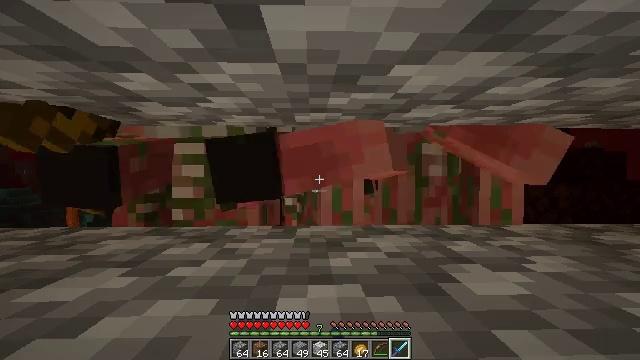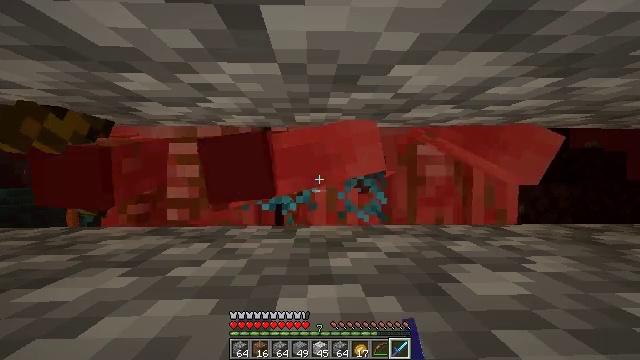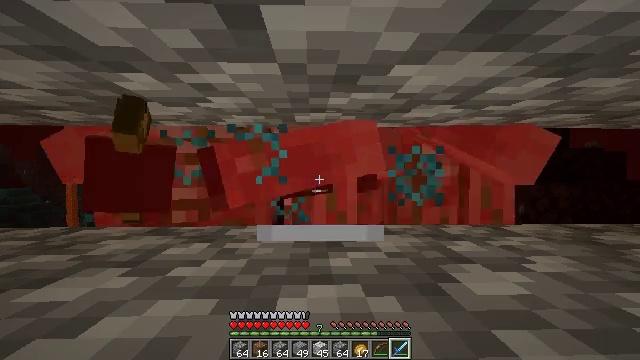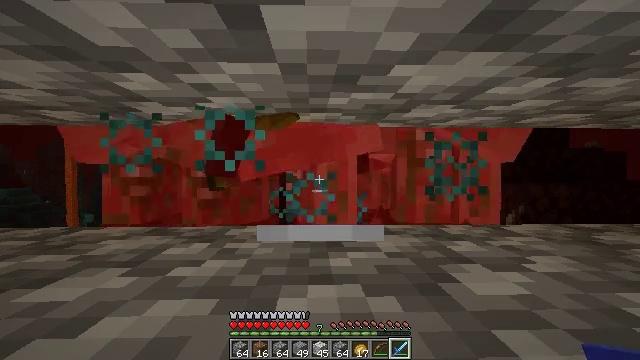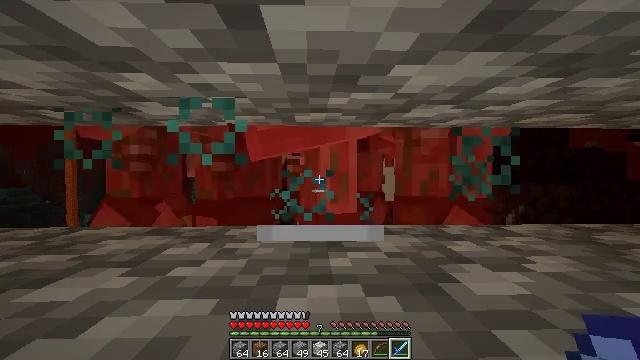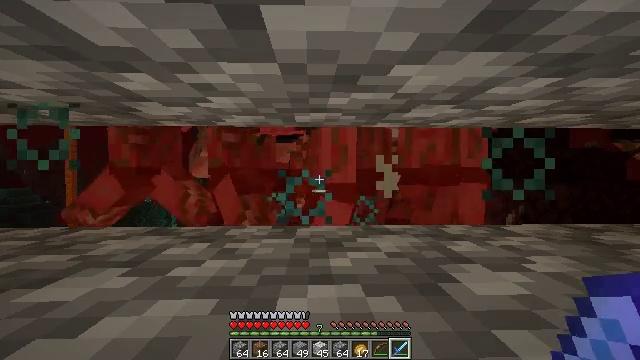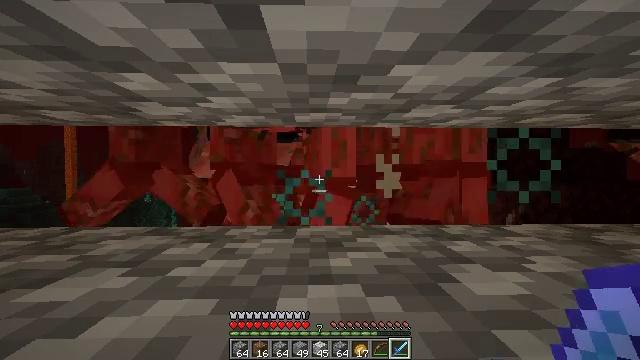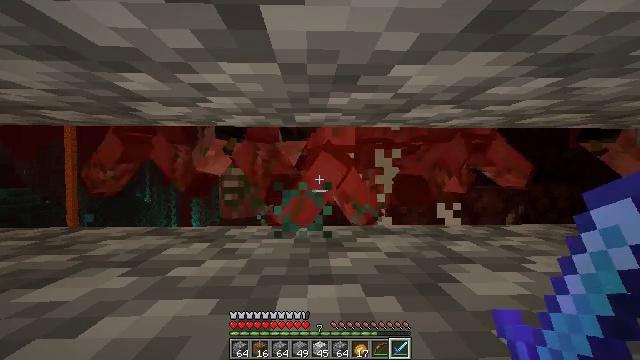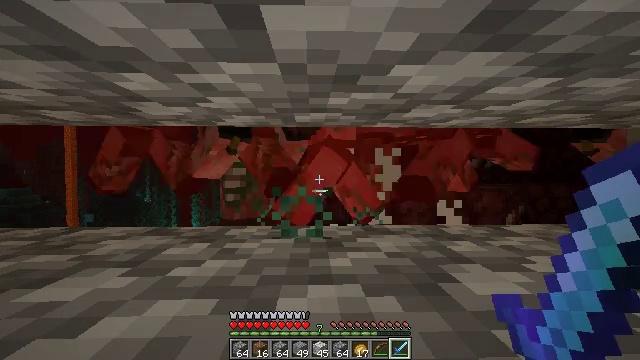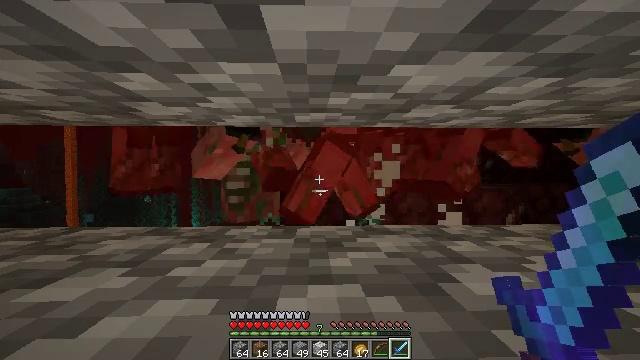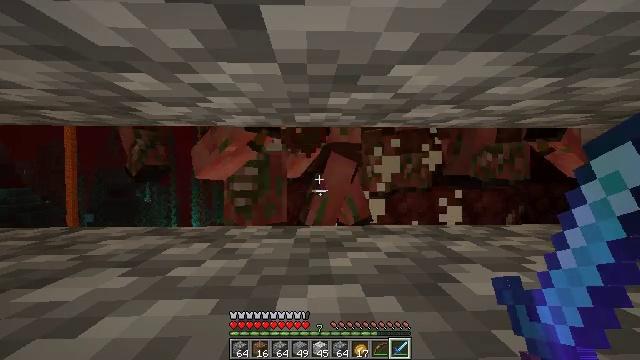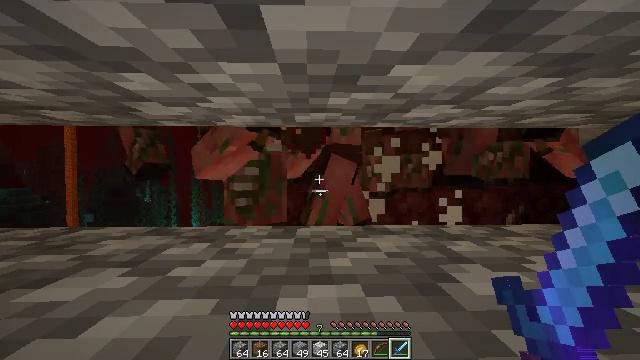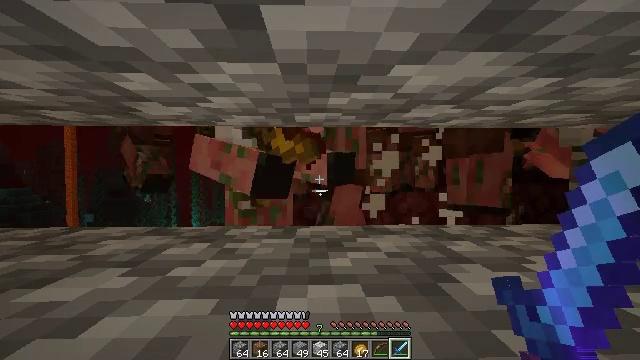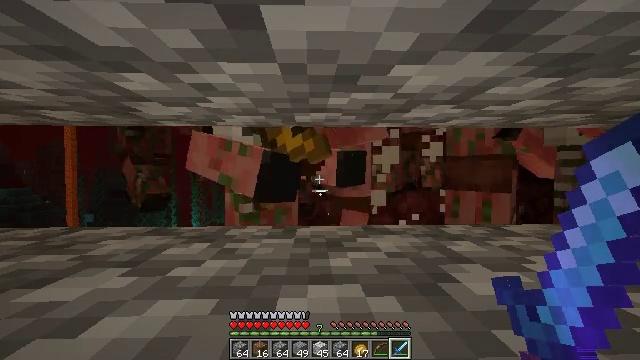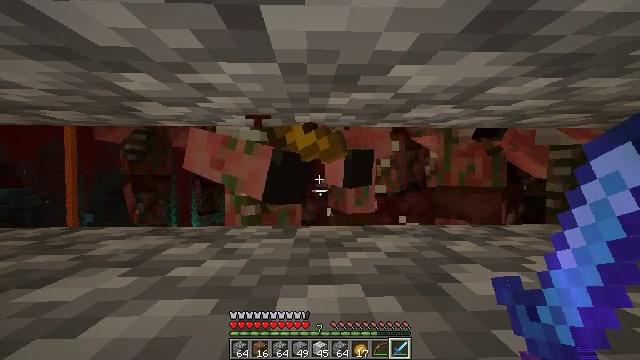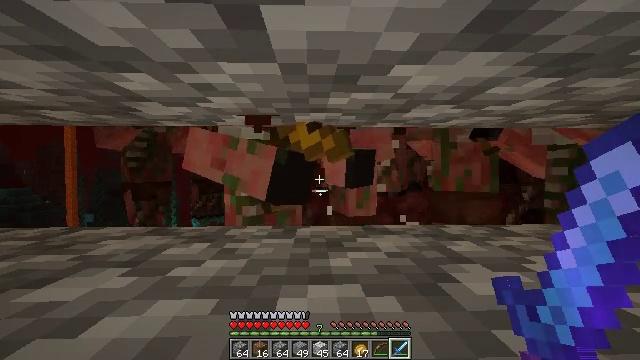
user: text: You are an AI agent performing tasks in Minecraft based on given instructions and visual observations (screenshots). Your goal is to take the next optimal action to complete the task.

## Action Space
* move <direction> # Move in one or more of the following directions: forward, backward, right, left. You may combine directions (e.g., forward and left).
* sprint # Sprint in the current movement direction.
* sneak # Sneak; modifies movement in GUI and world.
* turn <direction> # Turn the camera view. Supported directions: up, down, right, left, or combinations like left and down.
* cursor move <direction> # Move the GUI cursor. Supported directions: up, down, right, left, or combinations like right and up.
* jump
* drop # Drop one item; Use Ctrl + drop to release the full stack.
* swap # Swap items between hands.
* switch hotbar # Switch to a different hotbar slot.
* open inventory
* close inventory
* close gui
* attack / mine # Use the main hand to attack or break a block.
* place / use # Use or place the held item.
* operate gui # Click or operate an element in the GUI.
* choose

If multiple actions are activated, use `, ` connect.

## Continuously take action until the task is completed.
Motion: motion action
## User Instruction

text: Face a hostile mob.
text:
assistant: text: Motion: no_op
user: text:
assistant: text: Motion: no_op
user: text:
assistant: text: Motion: no_op
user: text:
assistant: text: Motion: no_op
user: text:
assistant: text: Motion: no_op
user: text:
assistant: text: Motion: no_op
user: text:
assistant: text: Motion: no_op
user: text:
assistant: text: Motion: no_op
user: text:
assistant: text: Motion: no_op
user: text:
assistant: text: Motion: no_op
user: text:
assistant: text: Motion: no_op
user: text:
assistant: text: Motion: no_op
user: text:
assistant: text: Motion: no_op
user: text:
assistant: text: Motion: no_op
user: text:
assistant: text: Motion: no_op
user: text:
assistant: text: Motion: no_op
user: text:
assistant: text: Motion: no_op
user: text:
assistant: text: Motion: no_op
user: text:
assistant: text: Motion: no_op
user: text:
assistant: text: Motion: no_op
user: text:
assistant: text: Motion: no_op
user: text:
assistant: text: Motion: no_op
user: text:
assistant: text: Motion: no_op
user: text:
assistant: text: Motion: no_op
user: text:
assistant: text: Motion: no_op
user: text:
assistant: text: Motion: no_op
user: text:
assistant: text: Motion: no_op
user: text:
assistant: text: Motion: no_op
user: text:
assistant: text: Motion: no_op
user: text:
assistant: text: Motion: no_op